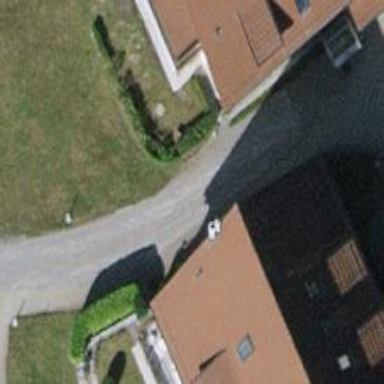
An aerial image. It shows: Driveway made of paving stones.